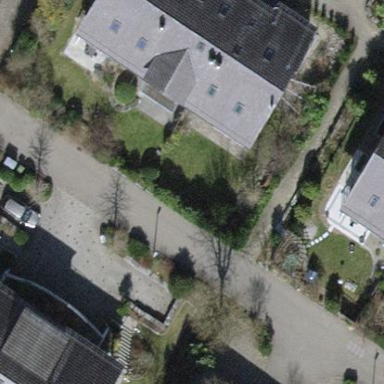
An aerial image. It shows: Gabled roof house.